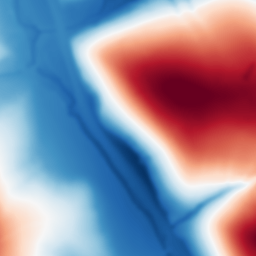
Category: multiscale
Decomposition family: dog_multiscale
Decomposition parameters: sigma_ratio: 2
n_scales: 6
base_sigma: 2
Upsampling method: bicubic
Upsampling parameters: scale: 4
Upsampling scale: 4